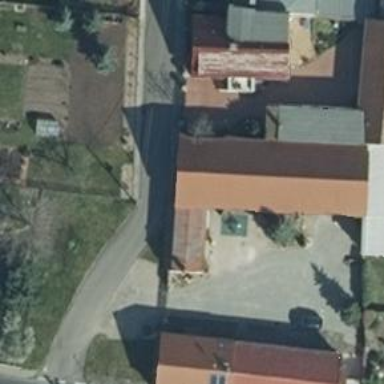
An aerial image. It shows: Asphalt road in residential area.